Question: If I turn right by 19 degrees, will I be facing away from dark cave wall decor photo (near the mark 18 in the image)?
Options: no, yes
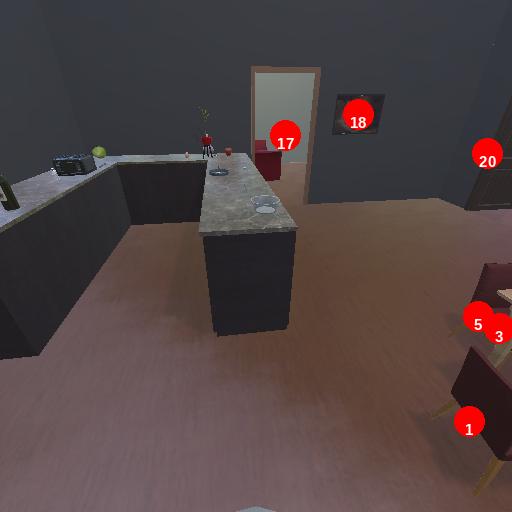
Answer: no